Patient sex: M
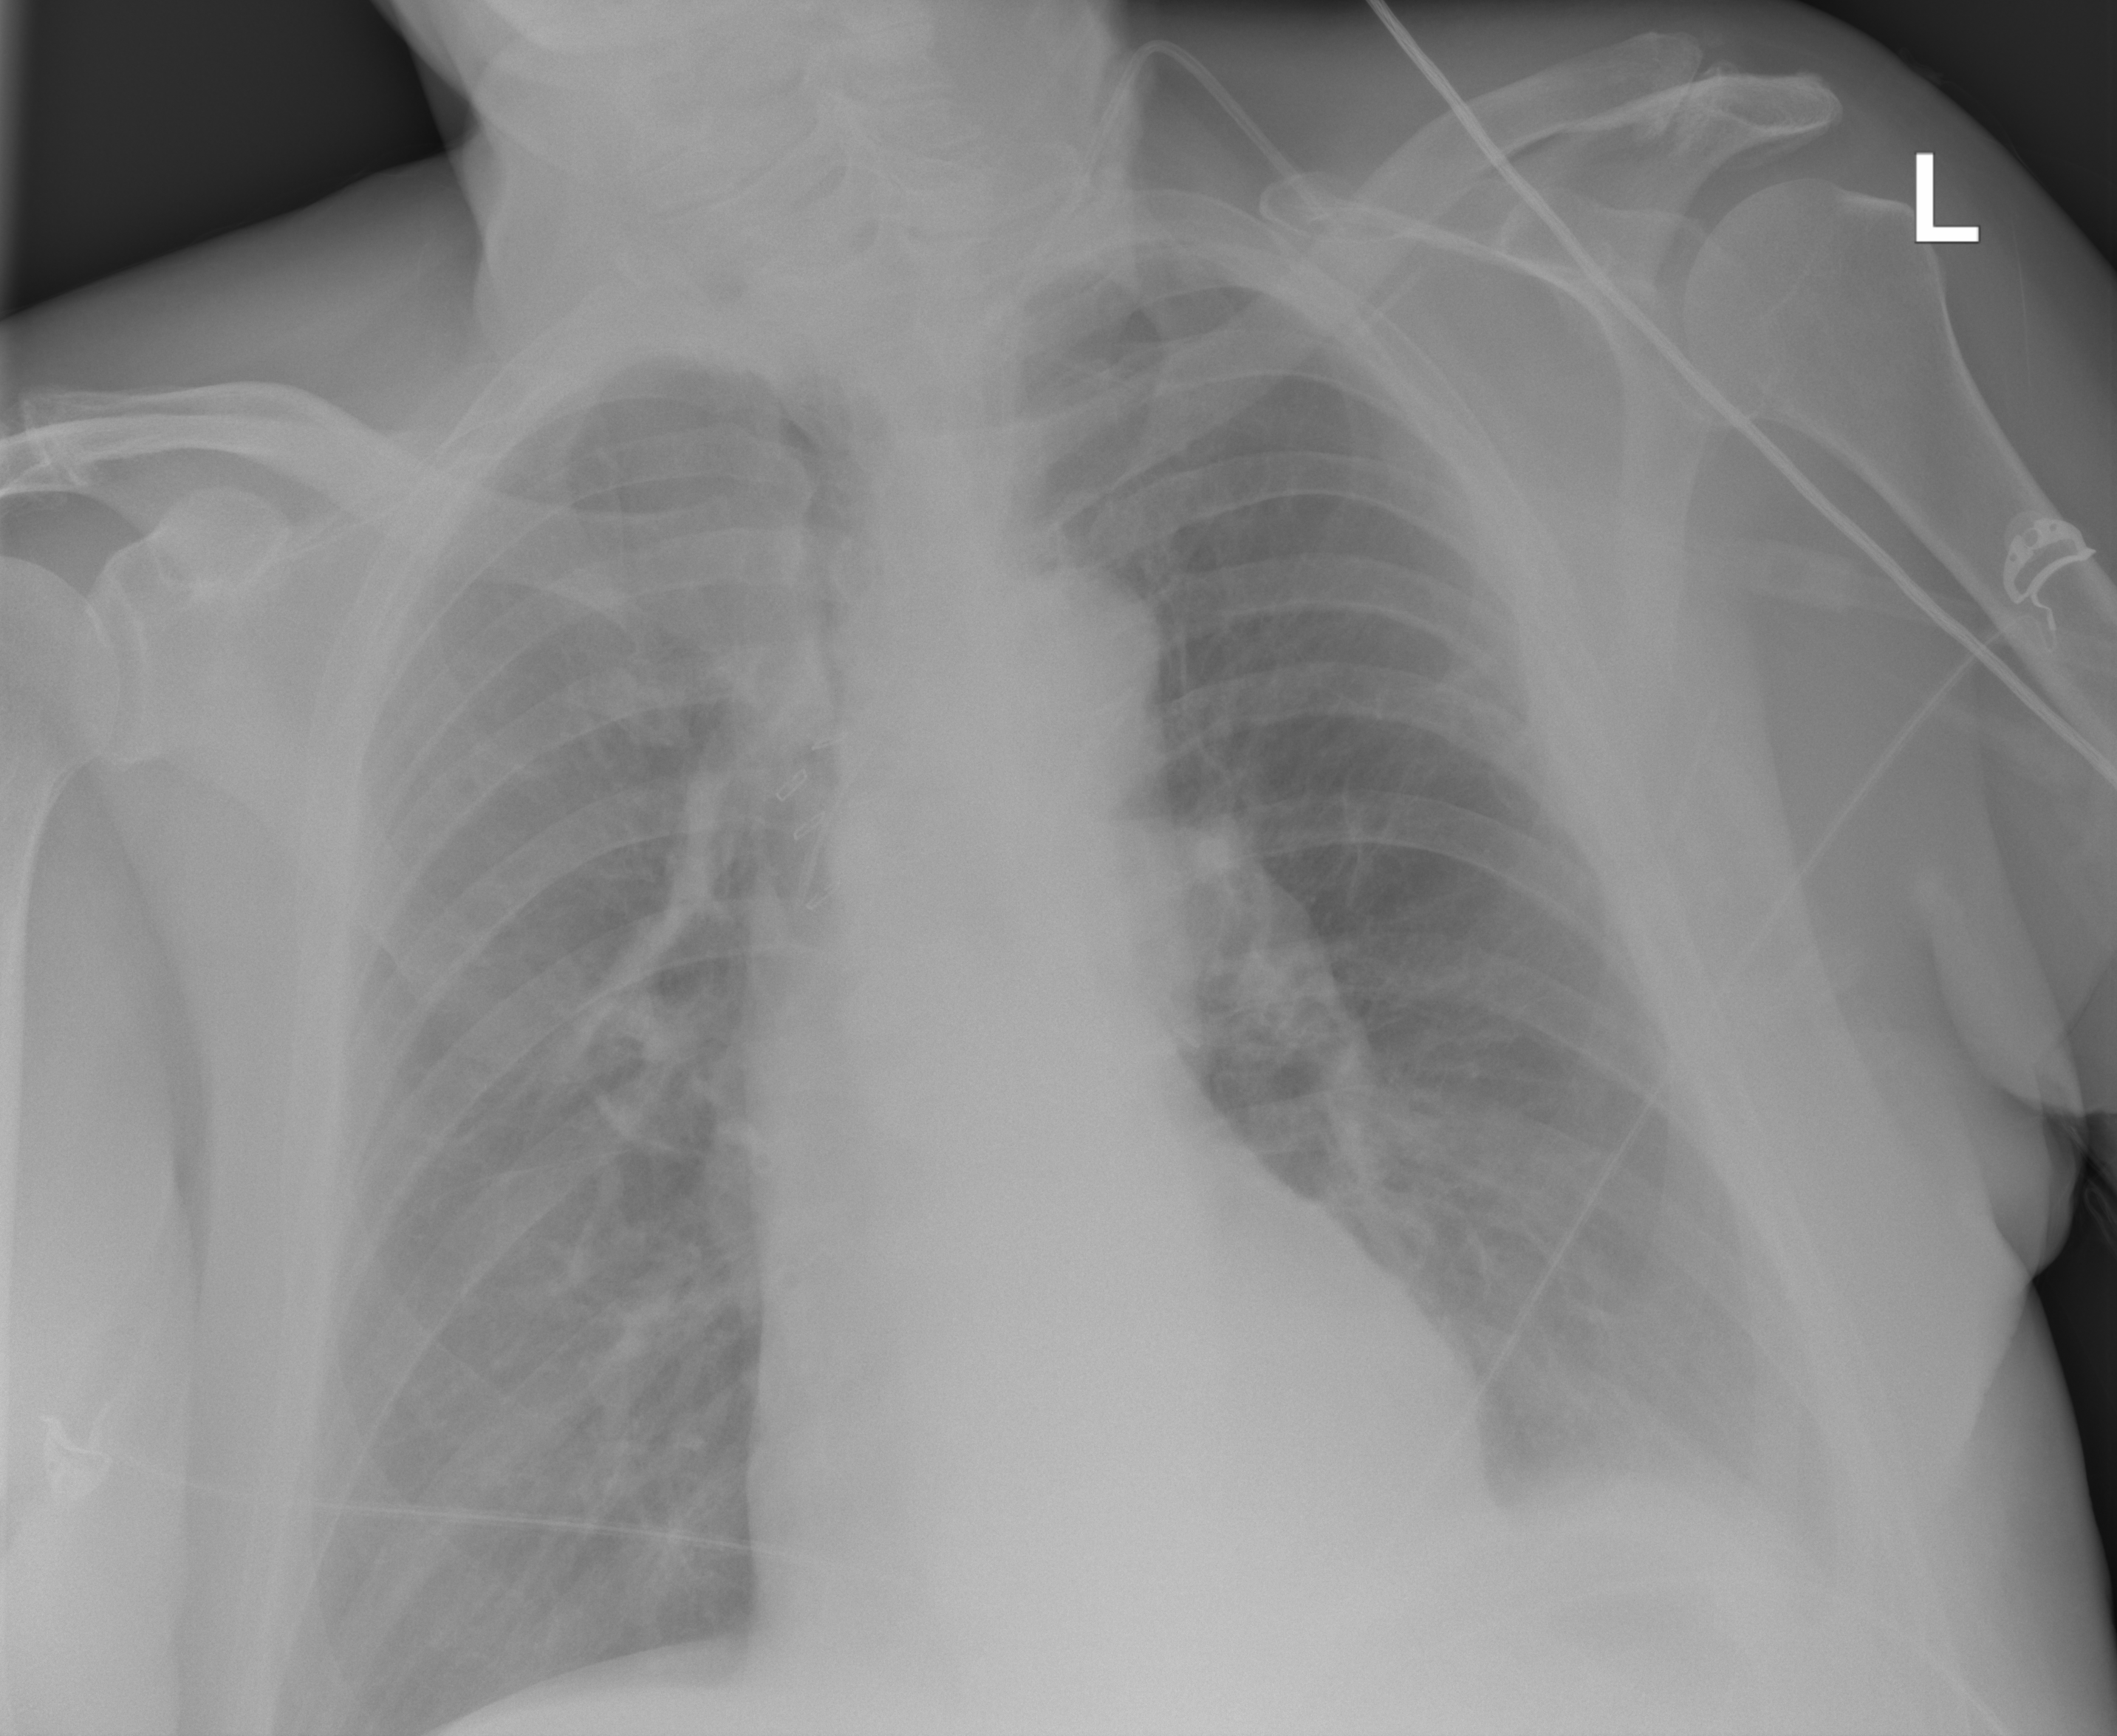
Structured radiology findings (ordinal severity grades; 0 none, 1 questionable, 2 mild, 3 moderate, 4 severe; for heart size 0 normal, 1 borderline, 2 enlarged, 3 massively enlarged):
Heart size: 2
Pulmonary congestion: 0
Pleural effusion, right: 0
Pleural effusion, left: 2
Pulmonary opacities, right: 0
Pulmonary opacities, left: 0
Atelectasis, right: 2
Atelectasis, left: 2